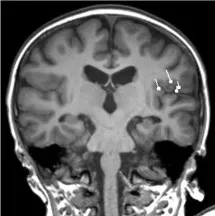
Examinations in the first admission. . T1 sagittal).
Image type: radiology (mri)